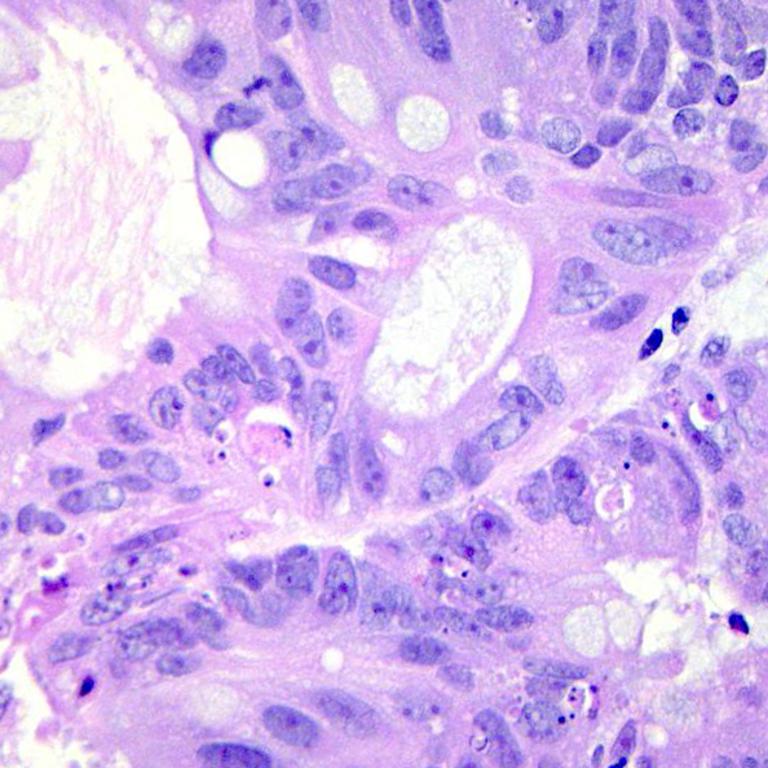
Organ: colon
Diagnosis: adenocarcinomas